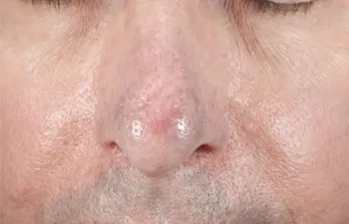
Front view of the patient's face:nonpolarized.
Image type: medical_photograph (skin_photograph)